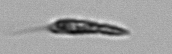
Label: Euglena